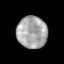
Tissue: prostate
Cell type: Epithelial cells
Senescence score: 0.3559
Nuclear area (px): 954
Mean DAPI intensity: 165.288